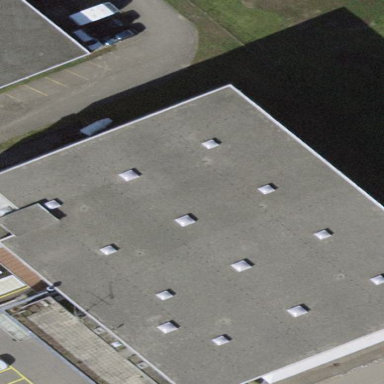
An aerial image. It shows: Industrial building housing furniture shop.